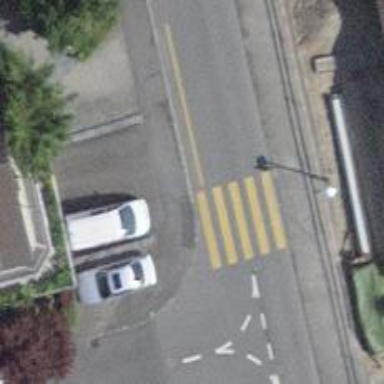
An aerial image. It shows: Uncontrolled zebra crossing on the road.